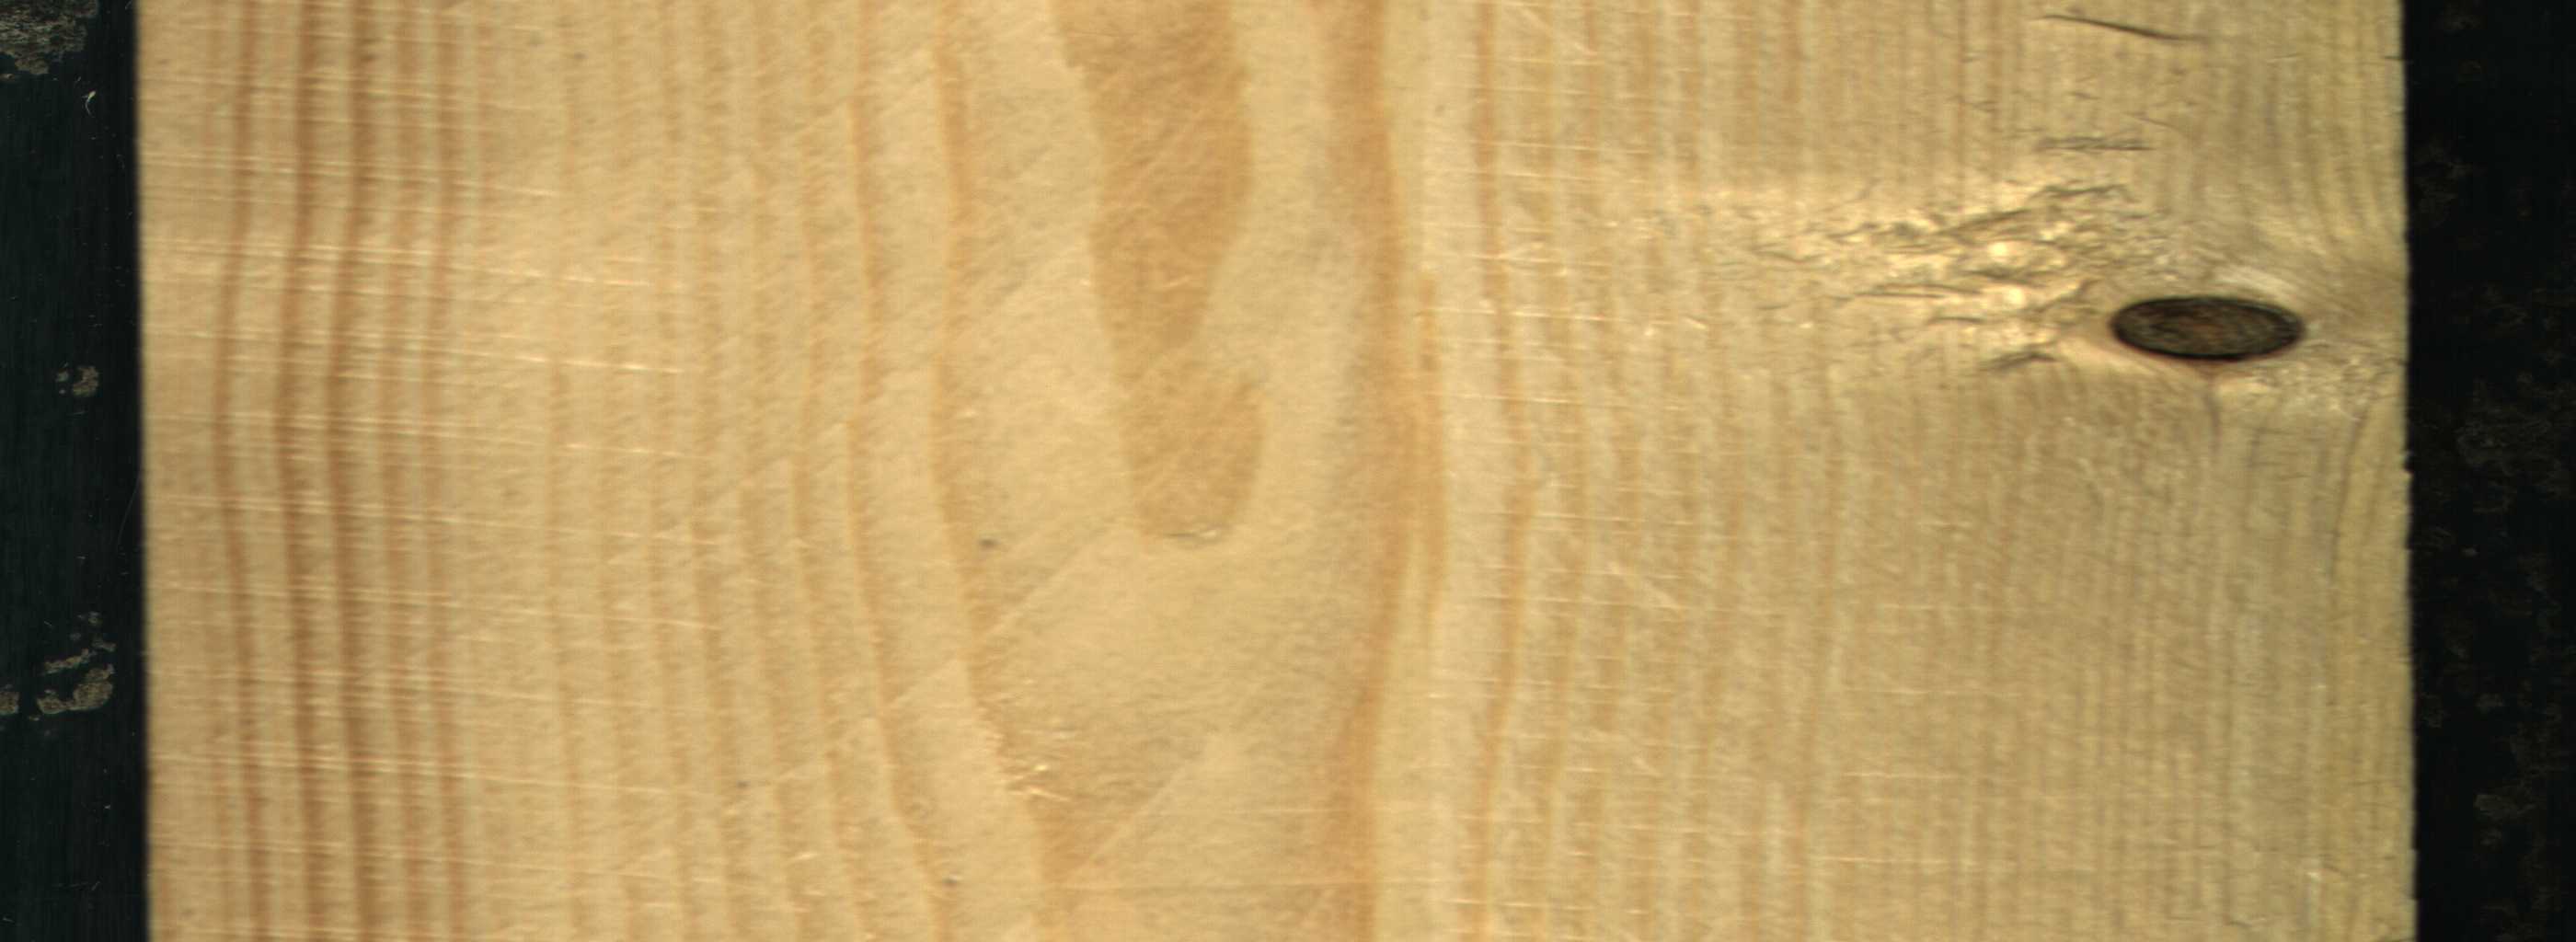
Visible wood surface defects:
Dead_Knot